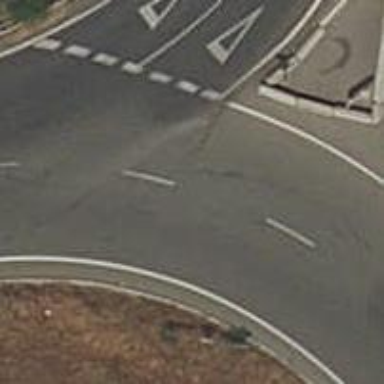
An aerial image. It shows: Asphalt road that is secondary route leading to roundabout.